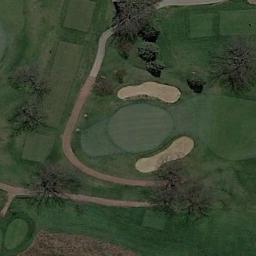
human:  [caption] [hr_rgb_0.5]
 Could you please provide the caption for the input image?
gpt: There are several roads beside the golf course .

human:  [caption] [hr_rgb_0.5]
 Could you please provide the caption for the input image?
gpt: There are a few bunkers and a few paths on the large green lawn on the golf course and many trees .

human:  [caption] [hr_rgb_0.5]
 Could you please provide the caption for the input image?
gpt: There are two large bunkers and two paths .

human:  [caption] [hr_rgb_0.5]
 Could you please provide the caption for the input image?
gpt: The golf course has some putting greens, Fairways, Roads, Barrier trees and two sandpits .

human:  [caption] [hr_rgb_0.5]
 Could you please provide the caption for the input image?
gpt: There are two bunkers with some withered trees around on the golf course .